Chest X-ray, PA view. Patient: 46 years old, sex M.
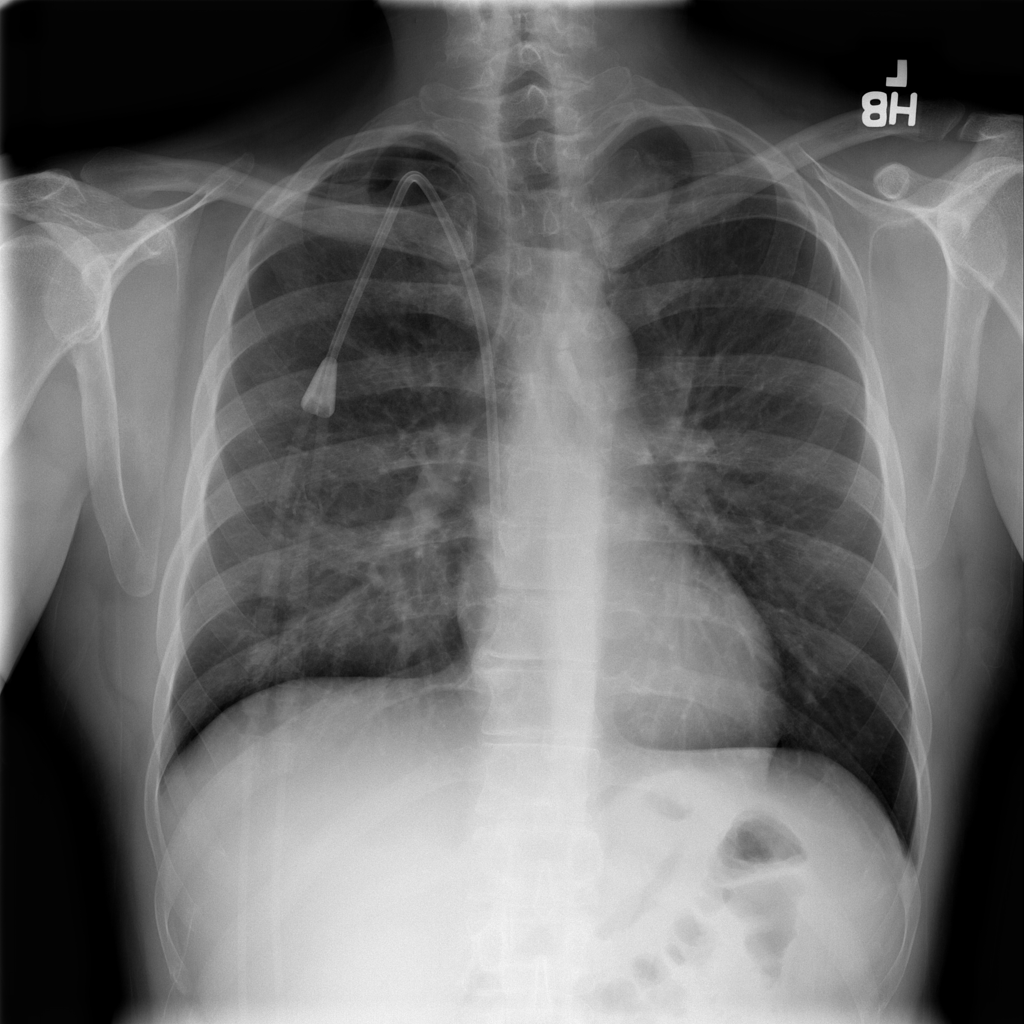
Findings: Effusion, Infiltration